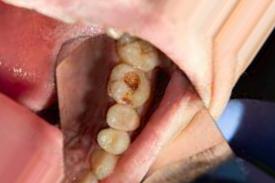
Condition: Caries